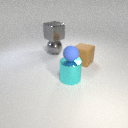
large brown rubber cube behind large cyan metal cylinder